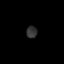
Tissue: skin
Cell type: Epithelial cells
Senescence score: 0.8005
Nuclear area (px): 128
Mean DAPI intensity: 49.633